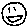
Label: smiley face